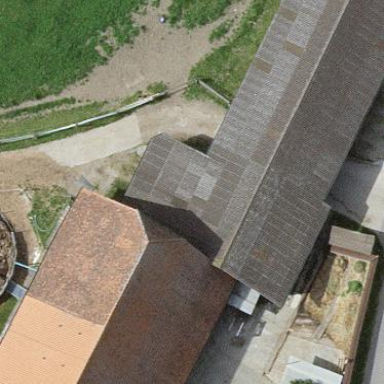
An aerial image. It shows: Barn.